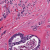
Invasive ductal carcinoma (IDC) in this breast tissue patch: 0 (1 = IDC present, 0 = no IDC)